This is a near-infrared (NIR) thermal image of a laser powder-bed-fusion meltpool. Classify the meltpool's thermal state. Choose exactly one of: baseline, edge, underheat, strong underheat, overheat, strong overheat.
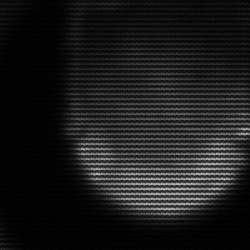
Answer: edge